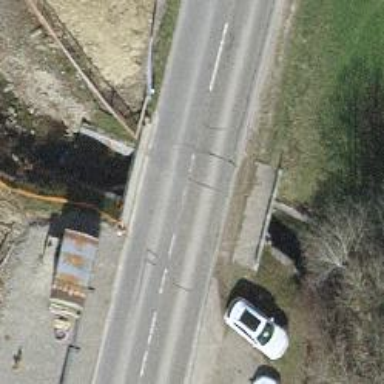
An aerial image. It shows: Secondary road.